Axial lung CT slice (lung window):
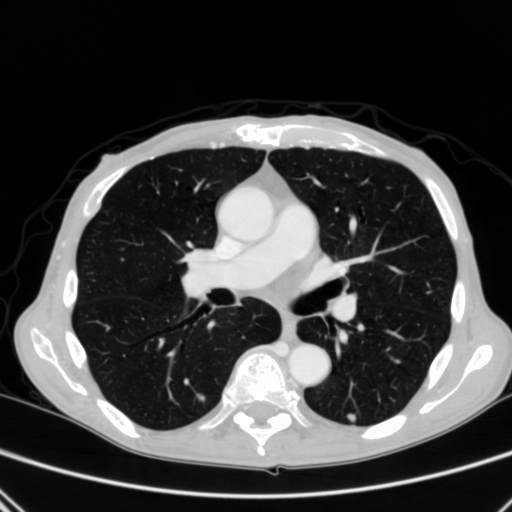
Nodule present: yes
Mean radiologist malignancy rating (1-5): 3.25